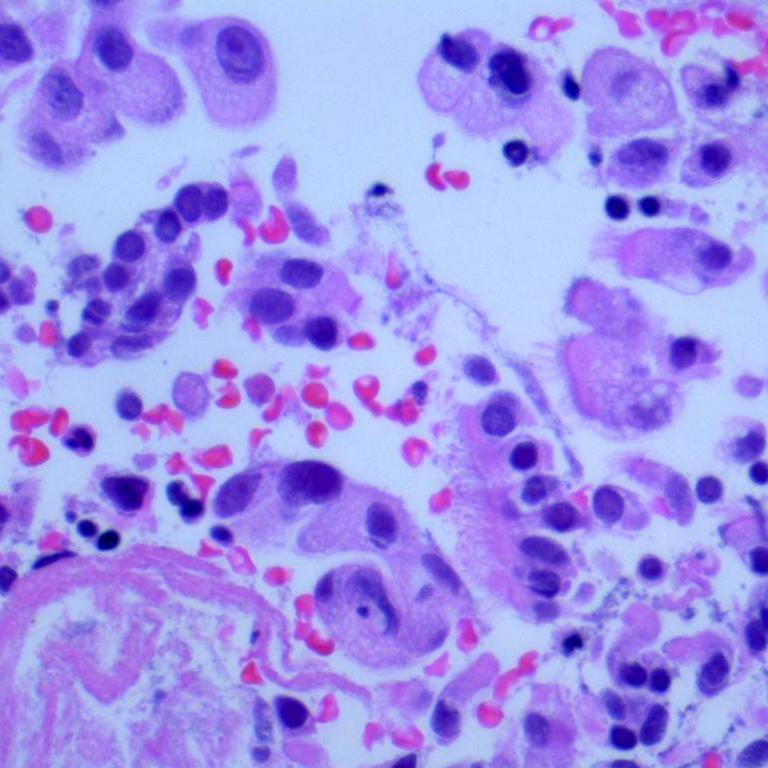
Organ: lung
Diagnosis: adenocarcinomas